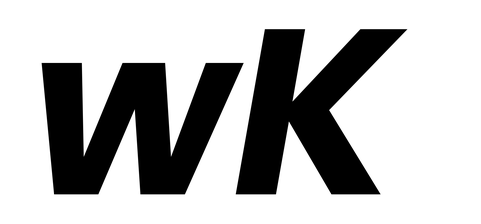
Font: Poppins-BoldItalic